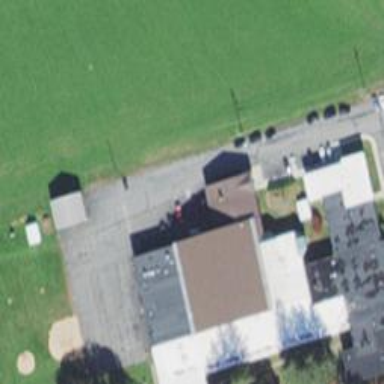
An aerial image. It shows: School building.